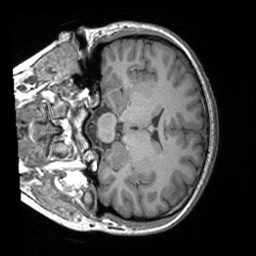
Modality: T1w
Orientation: coronal
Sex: female
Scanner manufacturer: siemens
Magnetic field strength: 3 T
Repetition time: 1.9 s
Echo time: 0.00252 s